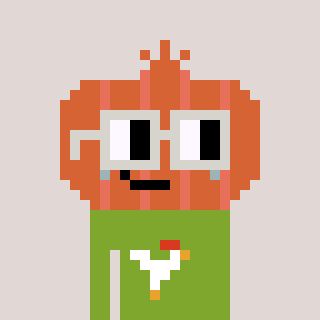
a pixel art character with square light gray glasses, a onion-shaped head and a slimegreen-colored body on a warm background